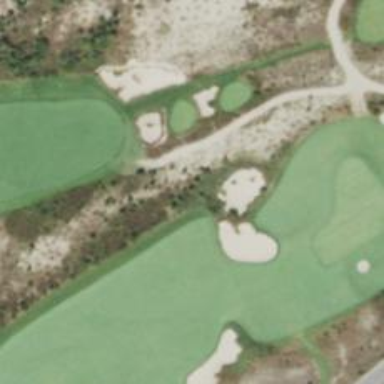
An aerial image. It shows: Path for golf carts.